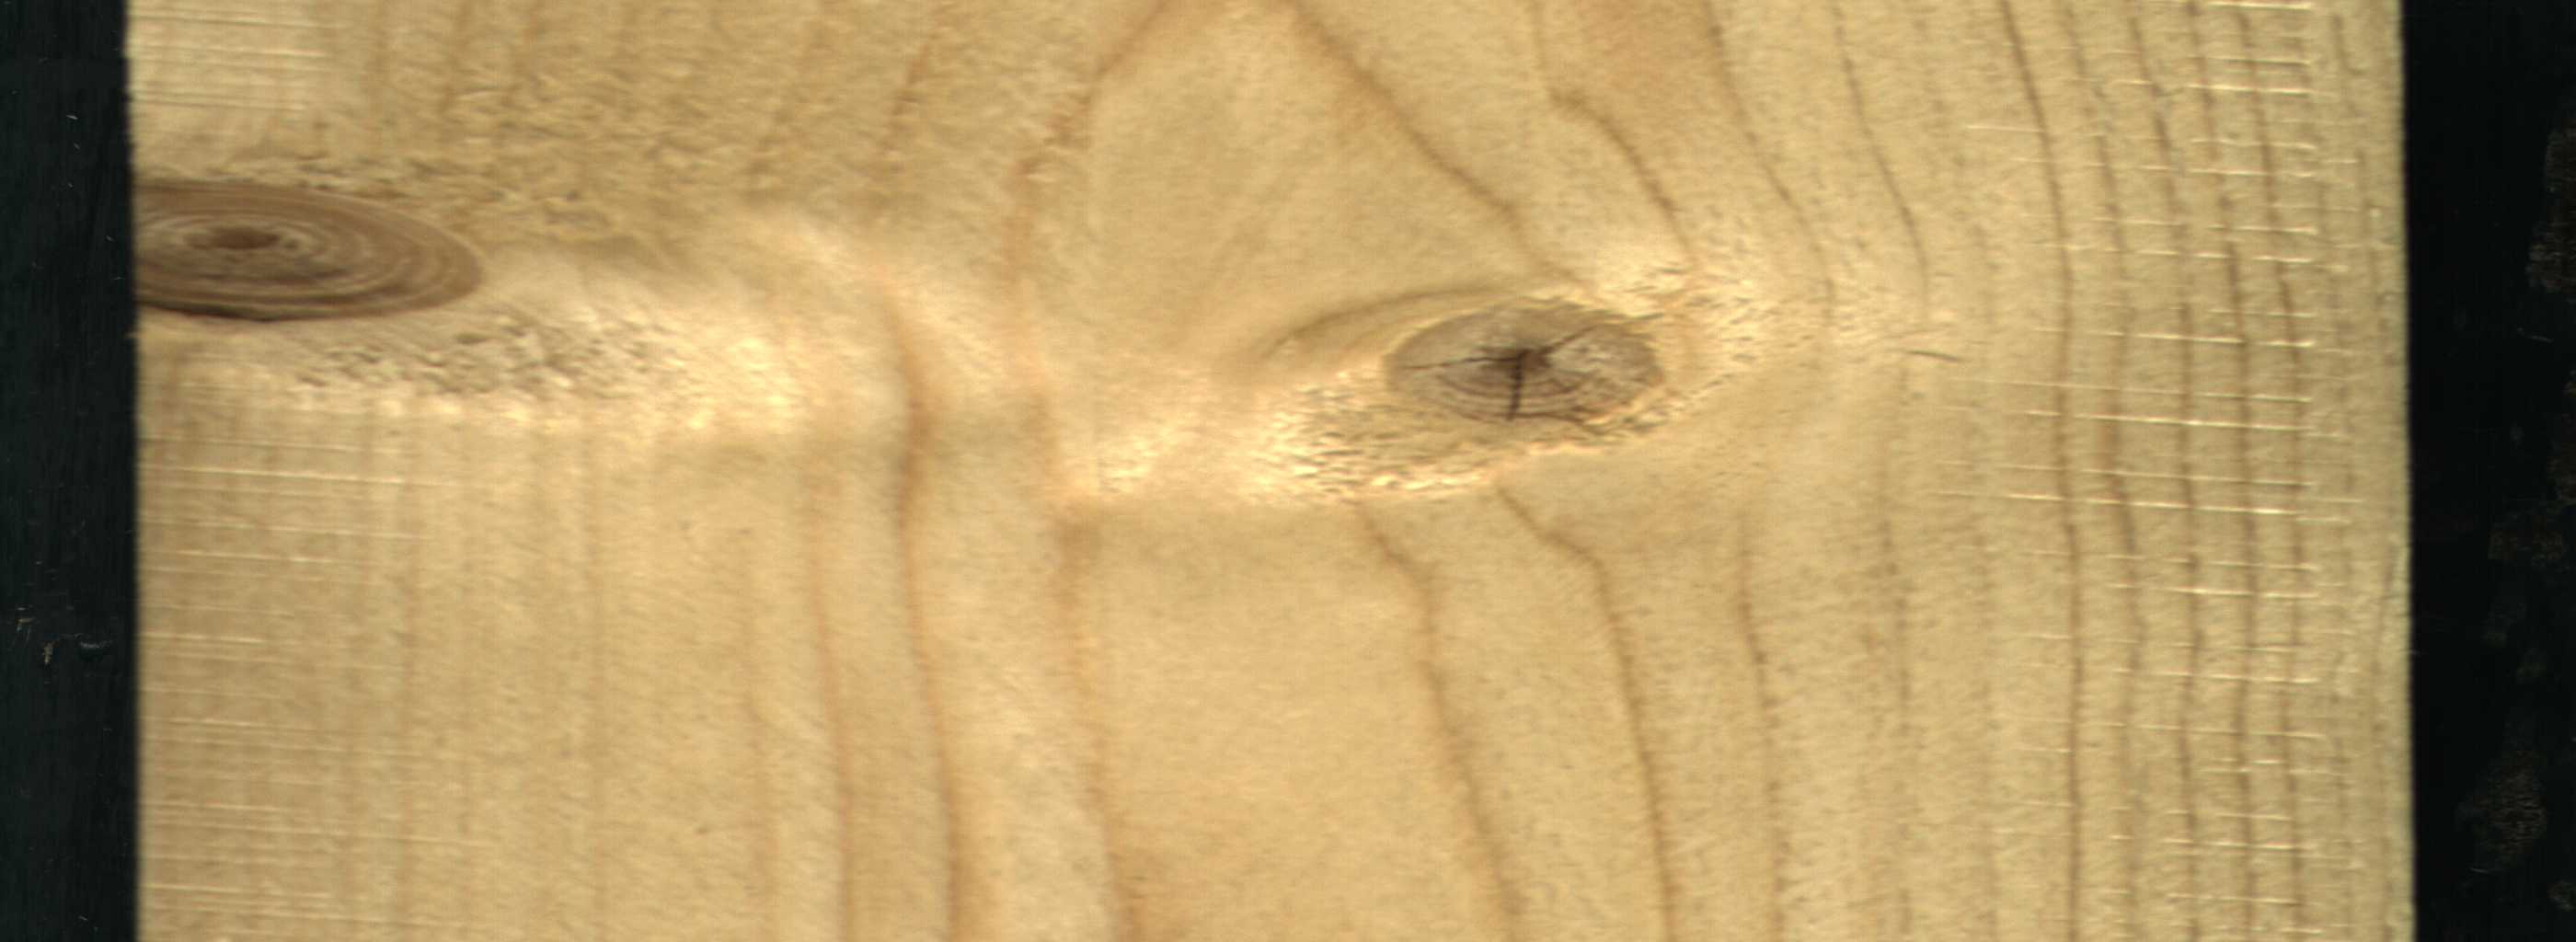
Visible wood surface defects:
knot_with_crack
Live_Knot